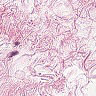
Metastatic tissue present: no